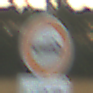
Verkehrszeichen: VerbotPersonenkraftwagen
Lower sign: MehrspurigeFahrzeugeFrei2
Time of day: SunriseSunset
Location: Outdoor (RoadRail)
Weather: PartlyCloudy
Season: NotSpecified
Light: Natural